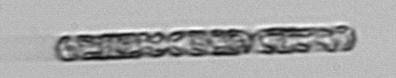
Label: Dactyliosolen_fragilissimus